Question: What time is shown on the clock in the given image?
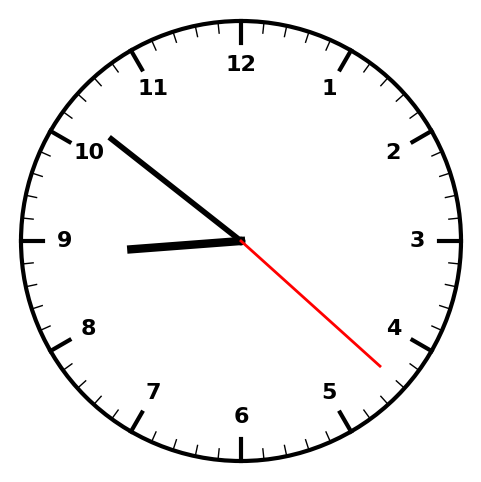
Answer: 08:51:22